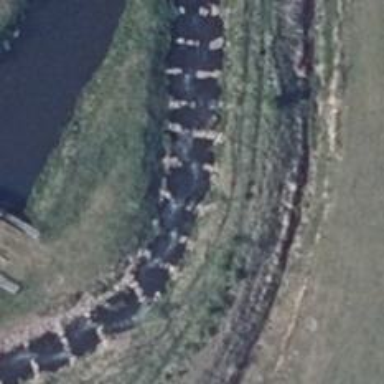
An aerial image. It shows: Fish pass along the waterway.